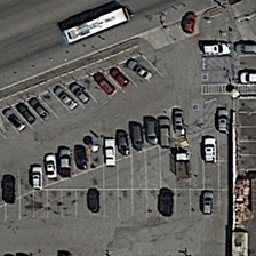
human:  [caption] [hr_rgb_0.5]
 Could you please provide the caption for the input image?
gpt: the diamond parking is beside the road .

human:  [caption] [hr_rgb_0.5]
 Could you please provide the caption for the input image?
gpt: a red car is leaving this parking lot to the road next to it .

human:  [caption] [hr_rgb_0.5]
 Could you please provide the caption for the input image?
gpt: A car that is parked or moving on roads and parking lots.

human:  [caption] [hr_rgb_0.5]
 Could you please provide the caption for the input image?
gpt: on the road and a parking place there are cars parked or drive.

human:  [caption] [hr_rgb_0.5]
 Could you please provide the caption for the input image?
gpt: There are automobiles on the road and parking.